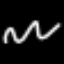
Label: squiggle